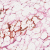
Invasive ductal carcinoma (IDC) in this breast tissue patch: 0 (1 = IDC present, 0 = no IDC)